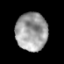
Tissue: prostate
Cell type: Myeloid cells
Senescence score: 0.3319
Nuclear area (px): 1183
Mean DAPI intensity: 157.637